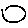
Label: circle